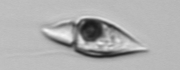
Label: Amphidinium